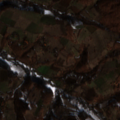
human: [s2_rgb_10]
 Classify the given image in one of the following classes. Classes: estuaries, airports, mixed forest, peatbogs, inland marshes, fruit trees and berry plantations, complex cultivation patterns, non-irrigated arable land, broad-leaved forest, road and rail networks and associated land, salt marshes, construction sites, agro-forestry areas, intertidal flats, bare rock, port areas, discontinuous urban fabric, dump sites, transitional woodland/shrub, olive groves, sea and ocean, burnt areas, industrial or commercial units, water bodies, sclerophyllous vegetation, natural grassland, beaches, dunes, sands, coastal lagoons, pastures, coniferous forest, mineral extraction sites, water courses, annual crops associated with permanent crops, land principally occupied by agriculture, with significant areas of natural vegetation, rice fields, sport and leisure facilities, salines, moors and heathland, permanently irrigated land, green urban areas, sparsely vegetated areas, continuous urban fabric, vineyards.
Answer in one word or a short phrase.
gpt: complex cultivation patterns, land principally occupied by agriculture, with significant areas of natural vegetation, broad-leaved forest